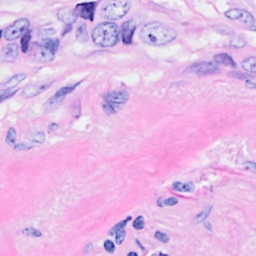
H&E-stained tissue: Breast